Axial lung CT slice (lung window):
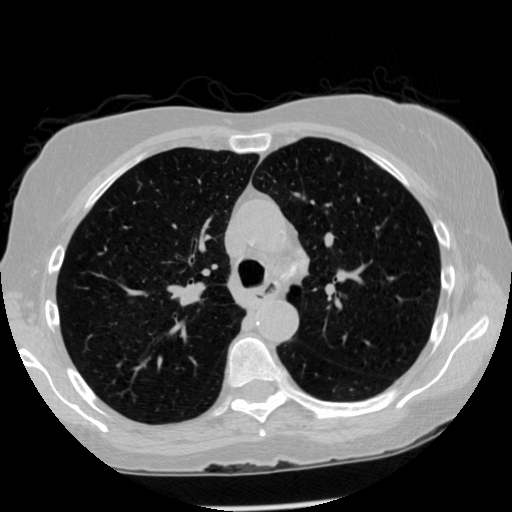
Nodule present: no